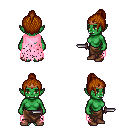
a pixel art fantasy rpg character, female body template, orc, green skin, pink tattered cape, robe skirt, brunette short topknot hairstyle, bronze tiara, brown shoes, dagger, four views (front, back, left, right), 2x2 character sprite sheet, small pixel art, hard edges, no anti-aliasing